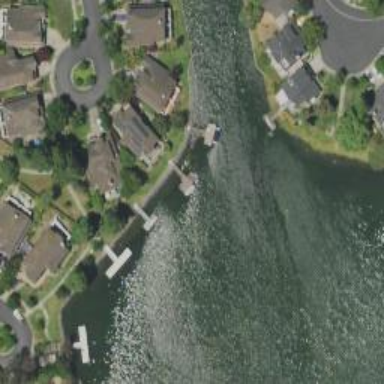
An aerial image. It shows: Dock located along the waterway.